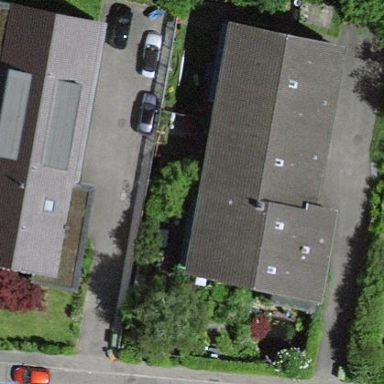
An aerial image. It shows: Image showing building with apartments.